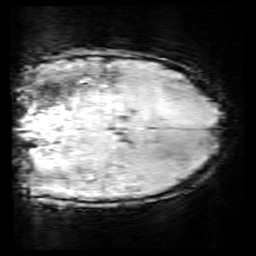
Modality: SWI
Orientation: coronal
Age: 9
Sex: female
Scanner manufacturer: siemens
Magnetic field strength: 3 T
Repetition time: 0.027 s
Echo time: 0.02 s